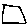
Label: square